Question: I did a search around and couldn't find this already asked but I'm sure it must have come up before and I can't find it. So sorry if this is a duplicate question in advance.
I have a simple site layout I'm working on. I noticed today in chrome that 2 of the div regions don't expand fully to the width. In firefox and IE they do expand fully. The 2 offending div regions do contain tables. Could this be the cause?
Heres a picture, Chrome on the right, gaps on the top div and bottom footer div:

This is the CSS for the two regions:
'''
.topbar{
margin: 0; <---Added this in a hope to fix it.
width:76%;
height: 34px;
background-image:url('img/topImgBg.png');
background-repeat:repeat-x;
padding-left: 12%;
padding-right: 12%;
color:white;
font-size:12px;
text-align:right;
}
.footer{
height:15%;
width:76%;
padding-left:12%;
padding-right:12%;
filter: progid:DXImageTransform.Microsoft.gradient(startColorstr='#A1A1A1', endColorstr='#ffffff');
background: -webkit-gradient(linear, left top, left bottom, from(#A1A1A1), to(#ffffff));
background: -moz-linear-gradient(top, #A1A1A1, #ffffff);
}
'''
And the body CSS:
'''
html, body {
margin: 0;
padding: 0;
width: 100%;
min-width:1024px;
font-family:Verdana;
font-size:14px;
}
'''
TIA
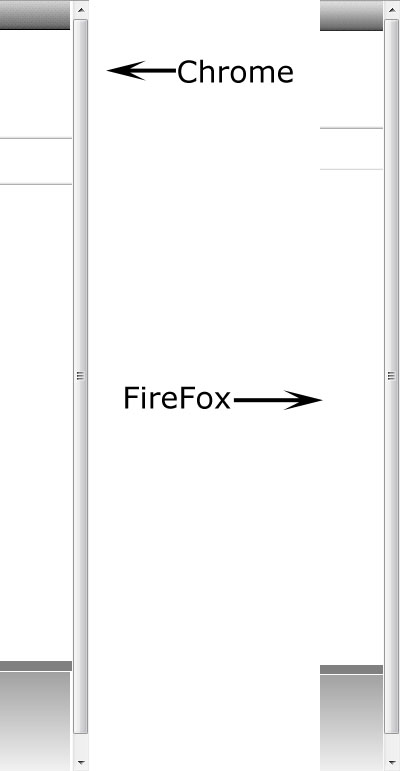
Answer: You have 'width' set to '76%'. And 'padding' on left and right also in percentages. I think this is a percentage rounding difference in browsers.
You may find that the gap changes if you change the browser width in very small increments.
What if you didn't specify any 'width' and just left the 'padding' as you have it now. That should work.